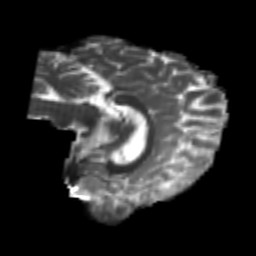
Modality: T2w
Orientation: sagittal
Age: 22
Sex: male
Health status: healthy
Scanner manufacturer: philips
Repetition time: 7.386 s
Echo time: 0.08599 s